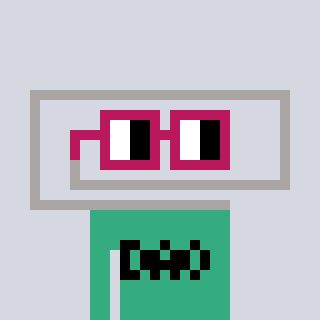
a pixel art character with square dark red glasses, a paperclip-shaped head and a teal-colored body on a cool background